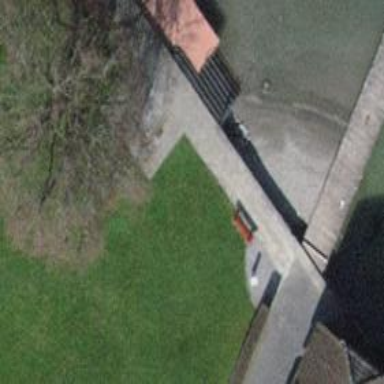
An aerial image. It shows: Red bench.